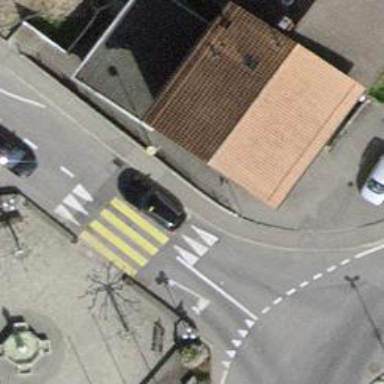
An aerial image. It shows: Uncontrolled zebra crossing.